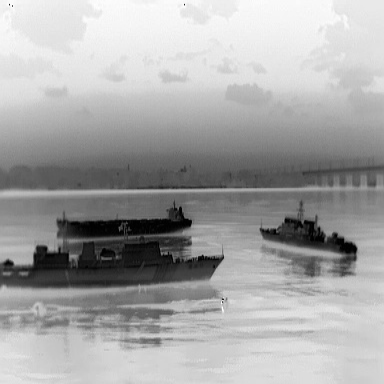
There are three objects shown in the infrared image, including a liner, and two warships.